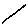
Label: line